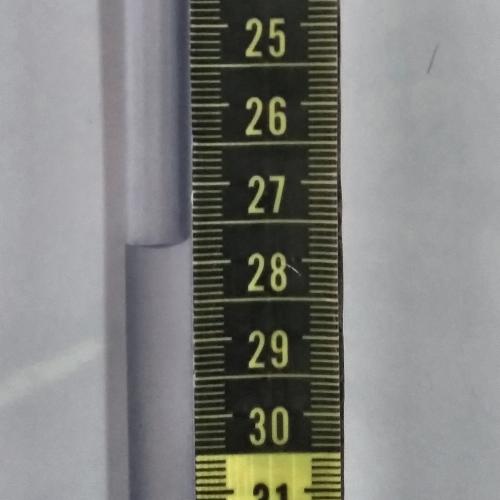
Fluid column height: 27.7 cm